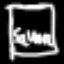
Label: square